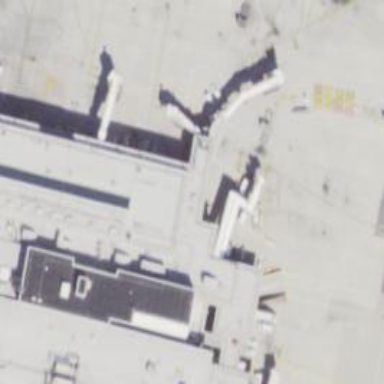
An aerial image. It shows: Airport gate.